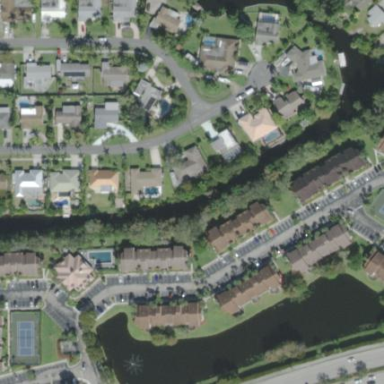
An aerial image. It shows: Residential area consisting of condominiums.